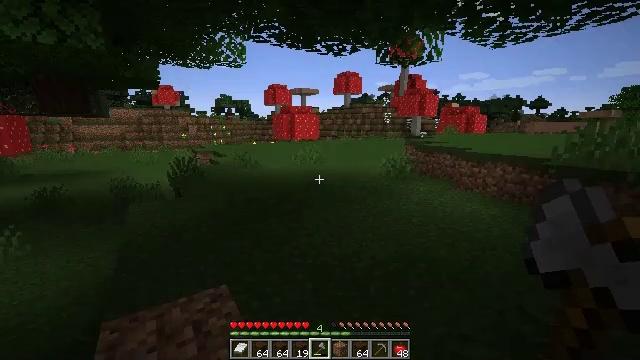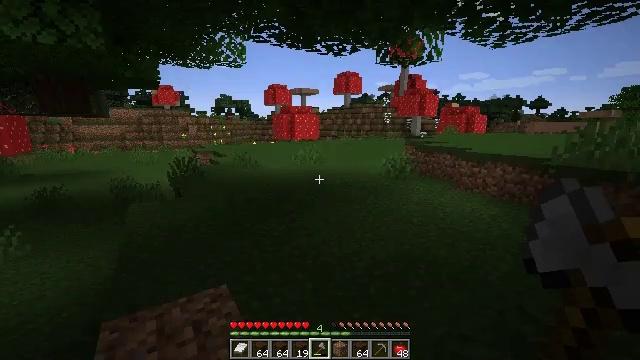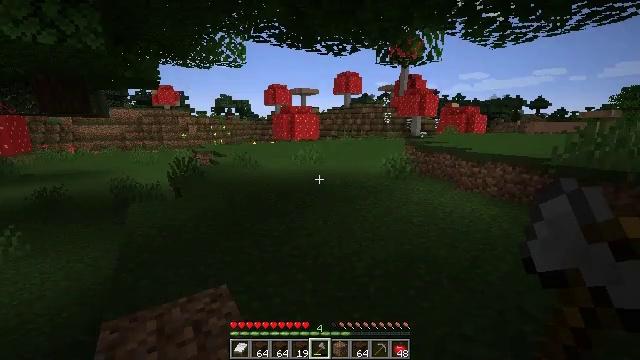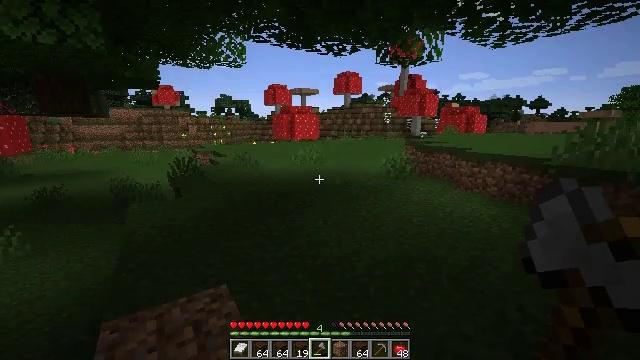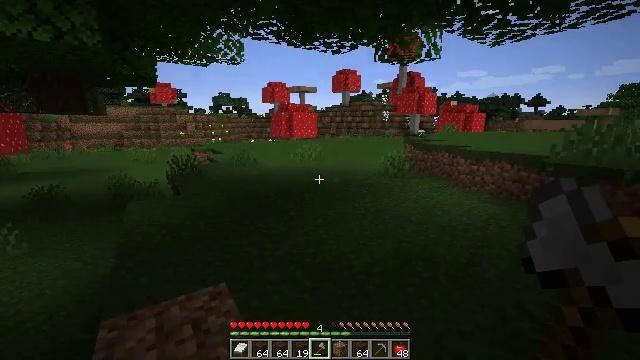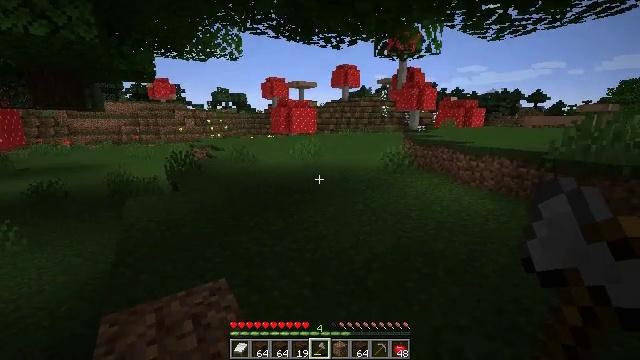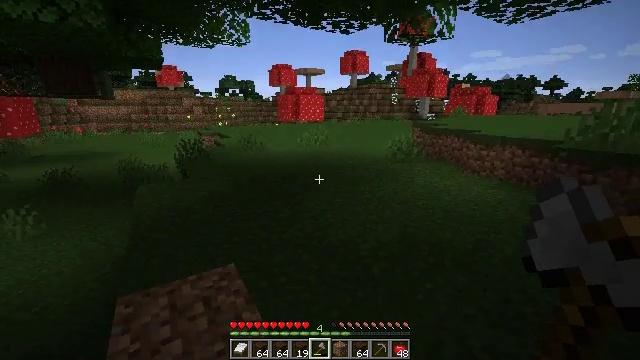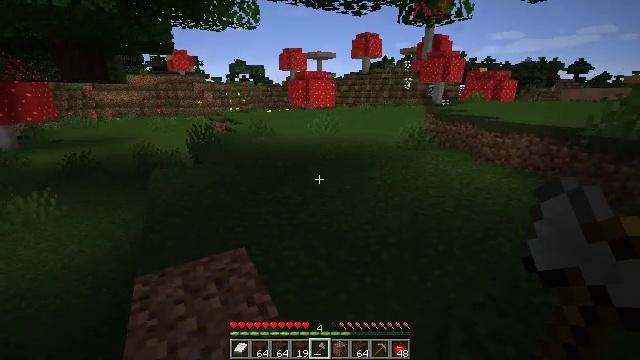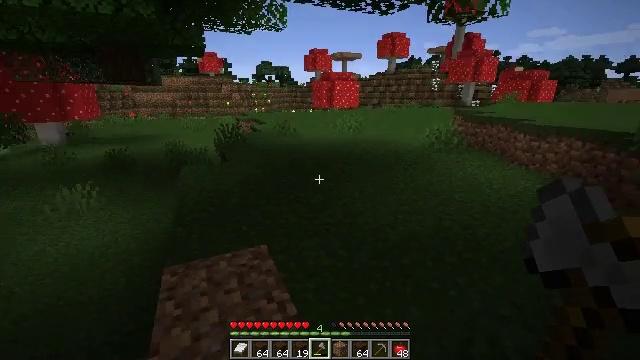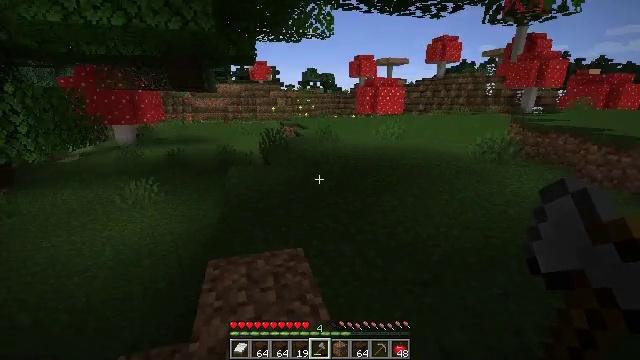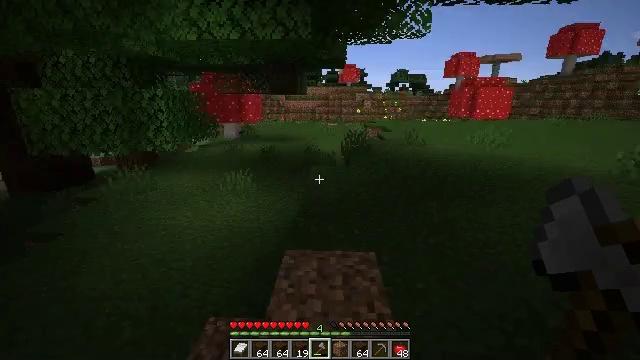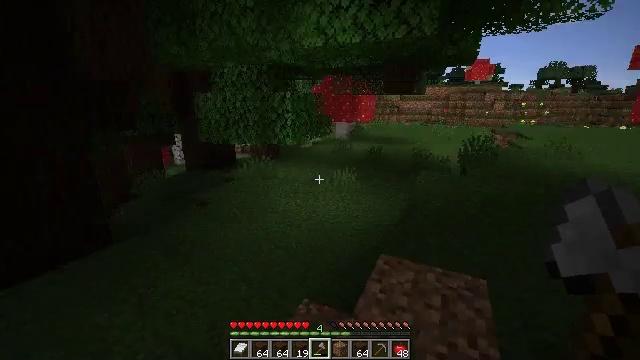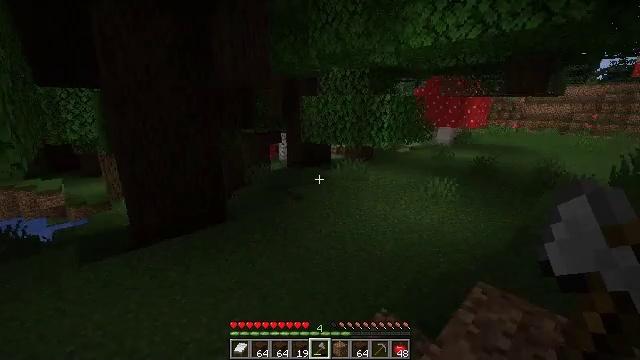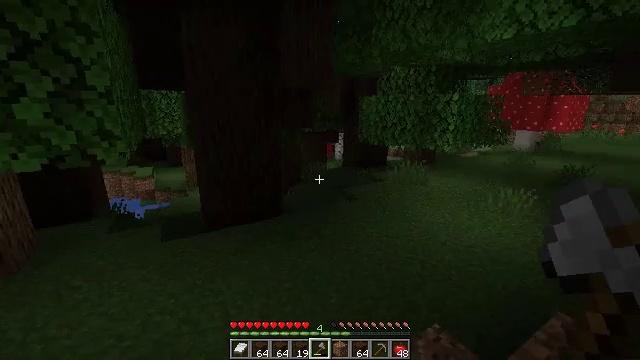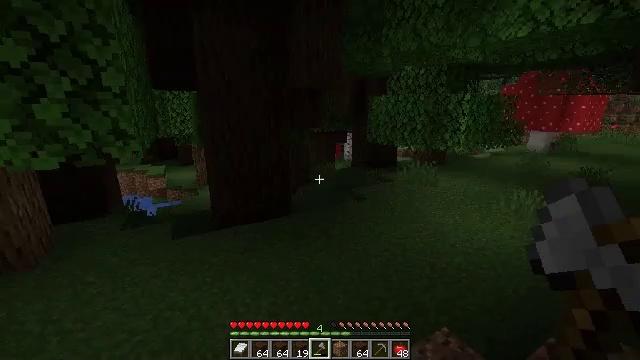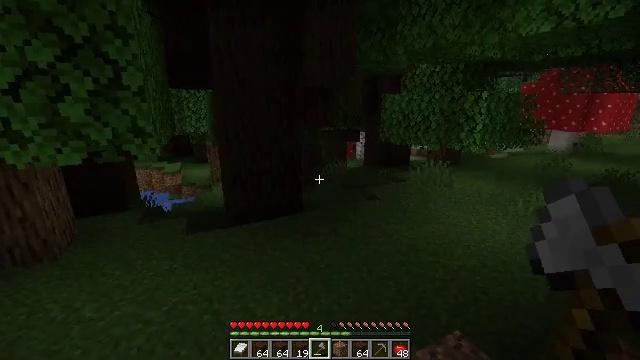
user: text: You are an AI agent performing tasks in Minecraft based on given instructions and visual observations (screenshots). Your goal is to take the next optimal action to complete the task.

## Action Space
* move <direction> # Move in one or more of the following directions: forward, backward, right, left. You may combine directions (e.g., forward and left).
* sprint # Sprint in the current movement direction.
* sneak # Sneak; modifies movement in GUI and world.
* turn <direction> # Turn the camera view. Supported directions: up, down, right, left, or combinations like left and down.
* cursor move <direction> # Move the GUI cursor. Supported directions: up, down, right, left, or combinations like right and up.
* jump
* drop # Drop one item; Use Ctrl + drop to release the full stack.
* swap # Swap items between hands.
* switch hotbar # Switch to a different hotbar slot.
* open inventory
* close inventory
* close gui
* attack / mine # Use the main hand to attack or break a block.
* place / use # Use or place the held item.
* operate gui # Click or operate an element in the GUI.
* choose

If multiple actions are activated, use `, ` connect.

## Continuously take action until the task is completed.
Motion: motion action
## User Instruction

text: Harvest dark oak log for resources.
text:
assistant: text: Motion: no_op
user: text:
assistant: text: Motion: no_op
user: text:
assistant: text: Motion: no_op
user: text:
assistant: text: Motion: no_op
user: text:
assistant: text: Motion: no_op
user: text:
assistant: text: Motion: turn left and down
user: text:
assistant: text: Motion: turn left and down
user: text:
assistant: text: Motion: turn left
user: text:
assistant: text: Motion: turn left and up
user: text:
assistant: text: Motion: turn left
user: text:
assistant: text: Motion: turn left
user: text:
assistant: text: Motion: turn left
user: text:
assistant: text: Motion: turn left
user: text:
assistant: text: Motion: turn left
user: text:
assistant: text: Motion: turn left
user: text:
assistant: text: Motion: turn left
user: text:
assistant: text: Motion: no_op
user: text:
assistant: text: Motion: turn left
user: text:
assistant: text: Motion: turn left
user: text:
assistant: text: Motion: turn left
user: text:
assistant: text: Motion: turn left
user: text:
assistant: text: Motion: no_op
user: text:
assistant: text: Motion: no_op
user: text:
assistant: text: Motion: no_op
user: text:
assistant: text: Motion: no_op
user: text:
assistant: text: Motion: no_op
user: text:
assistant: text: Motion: no_op
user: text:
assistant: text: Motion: no_op
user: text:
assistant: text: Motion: no_op
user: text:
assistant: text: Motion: no_op